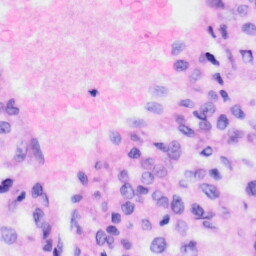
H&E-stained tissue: Liver